Question: I'm not asking for the full implementation here.
I'm asking because I don't even know what it is called, if somebody could at least tell me the
class I can work with that.
thanks

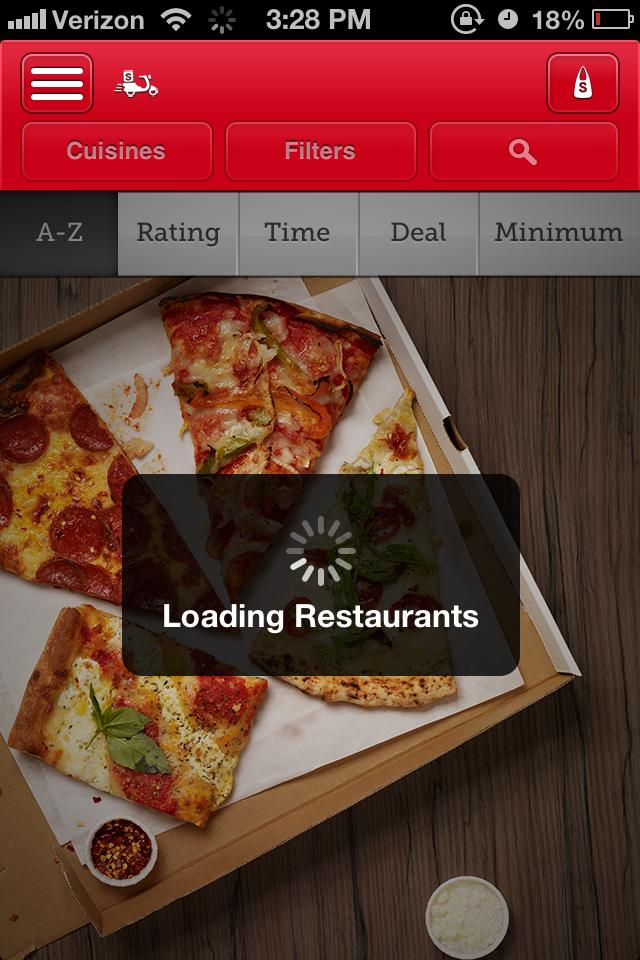
Answer: There is no built-in class for this. However, it can be accomplished using a UIWindow and some views. You should browse <URL>, they have quite a few open-source versions of this.
For example:
MBProgressHUD: <URL>
DejalActivityView: <URL>
MMProgressHUD: <URL>